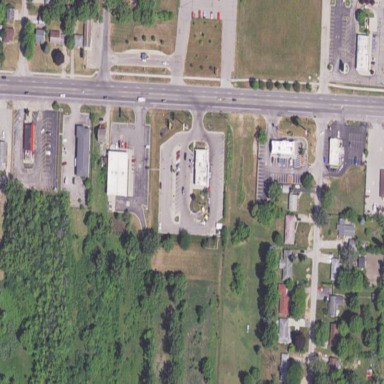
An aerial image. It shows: Retail area.